Question: I am super new to Qt programming. I am trying to make a simple table that can have rows added by clicking a button. I can implement the table fine but can't seem to get the updated data to show on the table. I believe my problem stems from the fact that I can't seem to properly call any sort of "change data" method using the button. I've tried several different solutions online all of which have lead to 4 year old, dead-end posts. What I have so far is the basic structure, I just can't figure out how to make the table update with new data.
This is the basic view

I have set up with some test data.
In the final implementation, the table will start empty and I would like to append rows and have them displayed in the table view.
'''
import sys
from PyQt4.QtCore import *
from PyQt4.QtGui import *
class MyWindow(QWidget):
def __init__(self):
QWidget.__init__(self)
# create table
self.get_table_data()
self.table = self.createTable()
# layout
self.layout = QVBoxLayout()
self.testButton = QPushButton("test")
self.connect(self.testButton, SIGNAL("released()"), self.test)
self.layout.addWidget(self.testButton)
self.layout.addWidget(self.table)
self.setLayout(self.layout)
def get_table_data(self):
self.tabledata = [[<PHONE>,2,3,4,5],
[6,7,8,9,10],
[11,12,13,14,15],
[16,17,18,19,20]]
def createTable(self):
# create the view
tv = QTableView()
# set the table model
header = ['col_0', 'col_1', 'col_2', 'col_3', 'col_4']
tablemodel = MyTableModel(self.tabledata, header, self)
tv.setModel(tablemodel)
# set the minimum size
tv.setMinimumSize(400, 300)
# hide grid
tv.setShowGrid(False)
# hide vertical header
vh = tv.verticalHeader()
vh.setVisible(False)
# set horizontal header properties
hh = tv.horizontalHeader()
hh.setStretchLastSection(True)
# set column width to fit contents
tv.resizeColumnsToContents()
# set row height
tv.resizeRowsToContents()
# enable sorting
tv.setSortingEnabled(False)
return tv
def test(self):
self.tabledata.append([1,1,1,1,1])
self.emit(SIGNAL('dataChanged()'))
print 'success'
class MyTableModel(QAbstractTableModel):
def __init__(self, datain, headerdata, parent=None):
"""
Args:
datain: a list of lists
headerdata: a list of strings
"""
QAbstractTableModel.__init__(self, parent)
self.arraydata = datain
self.headerdata = headerdata
def rowCount(self, parent):
return len(self.arraydata)
def columnCount(self, parent):
if len(self.arraydata) > 0:
return len(self.arraydata[0])
return 0
def data(self, index, role):
if not index.isValid():
return QVariant()
elif role != Qt.DisplayRole:
return QVariant()
return QVariant(self.arraydata[index.row()][index.column()])
def setData(self, index, value, role):
pass # not sure what to put here
def headerData(self, col, orientation, role):
if orientation == Qt.Horizontal and role == Qt.DisplayRole:
return QVariant(self.headerdata[col])
return QVariant()
def sort(self, Ncol, order):
"""
Sort table by given column number.
"""
self.emit(SIGNAL("layoutAboutToBeChanged()"))
self.arraydata = sorted(self.arraydata, key=operator.itemgetter(Ncol))
if order == Qt.DescendingOrder:
self.arraydata.reverse()
self.emit(SIGNAL("layoutChanged()"))
if __name__ == "__main__":
app = QApplication(sys.argv)
w = MyWindow()
w.show()
sys.exit(app.exec_())
'''
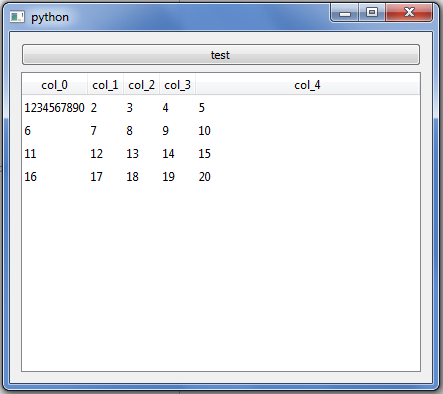
Answer: When the underlying data of the model changes, the model should emit either <URL>.
So you just need something like this:
'''
def test(self):
self.tabledata.append([1,1,1,1,1])
self.table.model().layoutChanged.emit()
print 'success'
'''